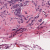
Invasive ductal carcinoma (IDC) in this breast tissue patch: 1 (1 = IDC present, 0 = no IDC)